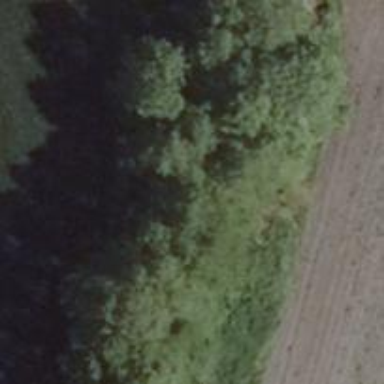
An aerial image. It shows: Row of trees in natural setting.